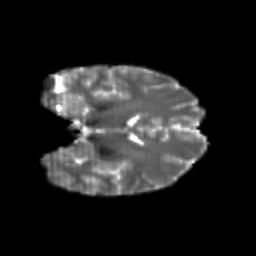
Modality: T2w
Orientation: coronal
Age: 23
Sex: female
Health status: healthy
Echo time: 0.074 s